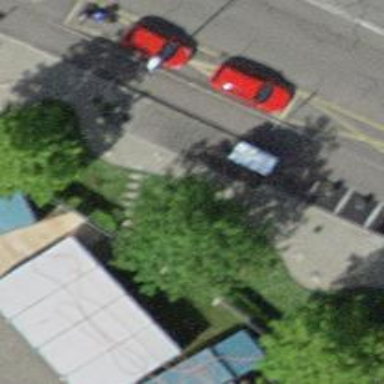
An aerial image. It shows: Car sharing facility.